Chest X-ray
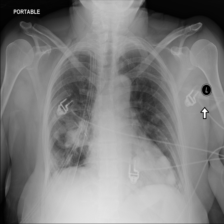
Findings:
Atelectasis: negative
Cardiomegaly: negative
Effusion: negative
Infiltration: negative
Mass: negative
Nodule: positive
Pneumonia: negative
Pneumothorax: positive
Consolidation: negative
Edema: negative
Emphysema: negative
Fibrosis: negative
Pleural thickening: negative
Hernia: negative